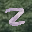
Label: 2